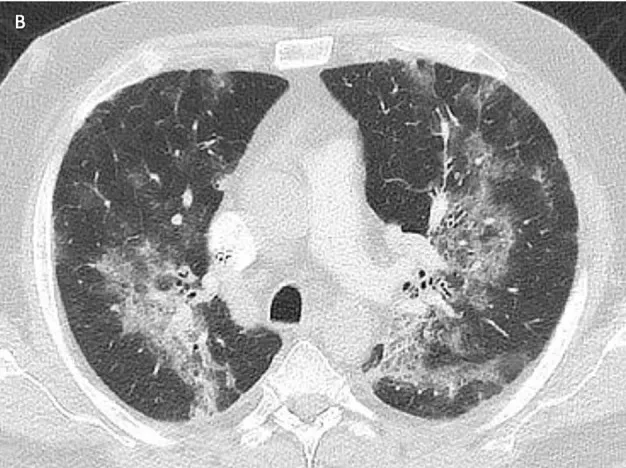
Transverse sections Disseminated ground-glass opacities due to COVID-19 pneumonia (December 2020).
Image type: radiology (ct)